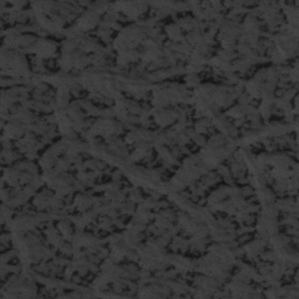
Label: frost